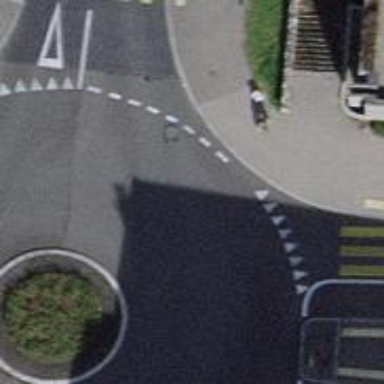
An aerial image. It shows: Tertiary road with asphalt surface leading to roundabout junction.